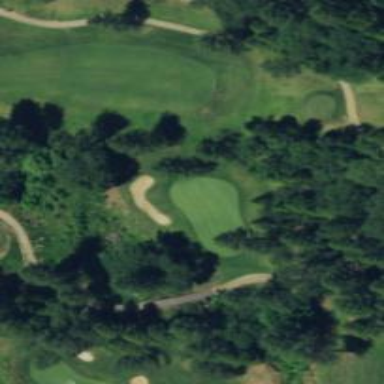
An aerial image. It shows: View of golf hole.